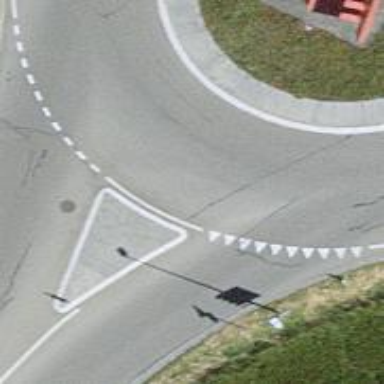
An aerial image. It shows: Road with "give way" sign.